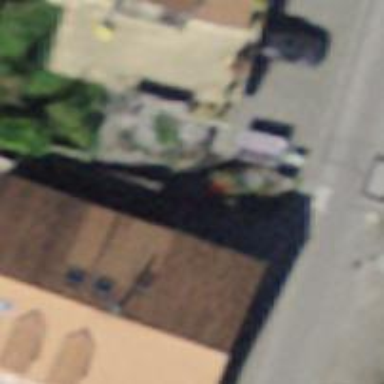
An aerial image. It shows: Residential building.